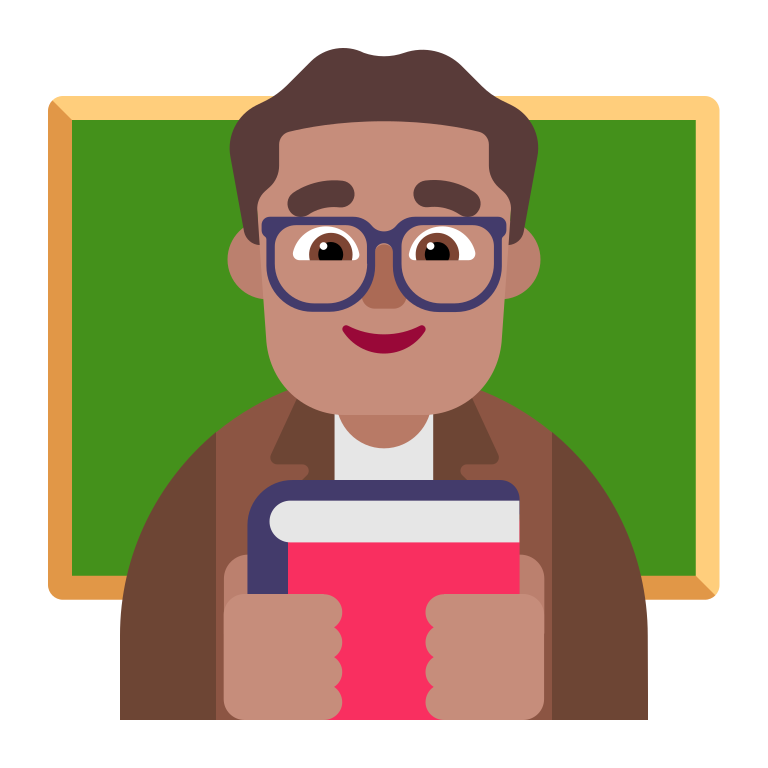
man teacher flat